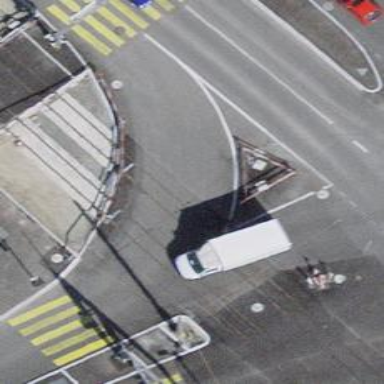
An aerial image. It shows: Tram level crossing on railway.